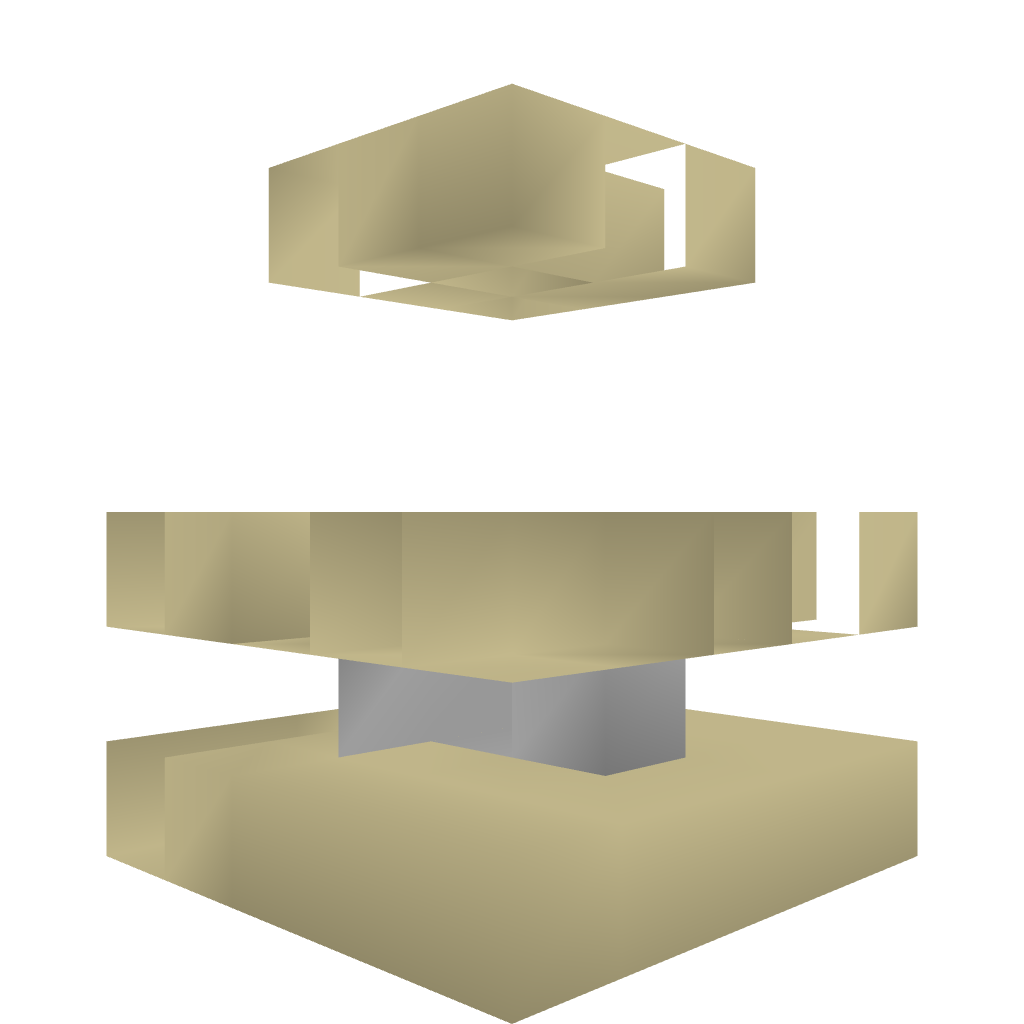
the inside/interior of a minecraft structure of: desert fountain